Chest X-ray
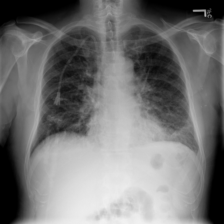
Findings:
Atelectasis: negative
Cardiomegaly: negative
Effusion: positive
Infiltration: negative
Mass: negative
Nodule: negative
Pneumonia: negative
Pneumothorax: negative
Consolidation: negative
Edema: negative
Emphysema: negative
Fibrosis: negative
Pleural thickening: negative
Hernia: negative